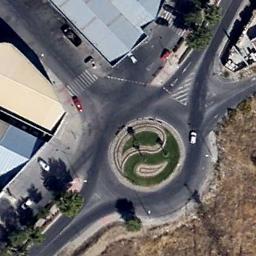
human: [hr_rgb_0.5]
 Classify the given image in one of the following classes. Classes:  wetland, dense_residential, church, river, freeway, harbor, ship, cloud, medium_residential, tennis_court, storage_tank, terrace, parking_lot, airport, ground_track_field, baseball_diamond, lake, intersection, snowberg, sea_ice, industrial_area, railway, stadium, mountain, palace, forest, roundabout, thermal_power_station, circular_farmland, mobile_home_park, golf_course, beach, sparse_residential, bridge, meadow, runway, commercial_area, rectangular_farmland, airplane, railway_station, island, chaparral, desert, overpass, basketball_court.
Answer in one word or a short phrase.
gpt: roundabout